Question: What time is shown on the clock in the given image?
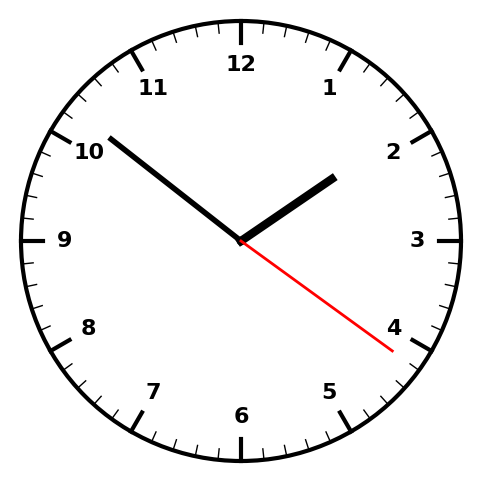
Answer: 01:51:21